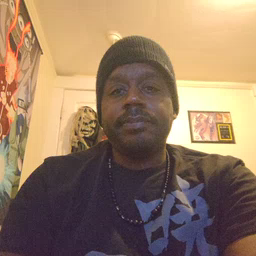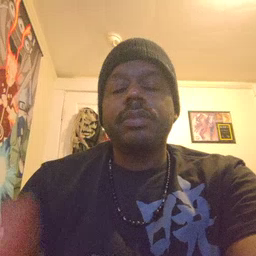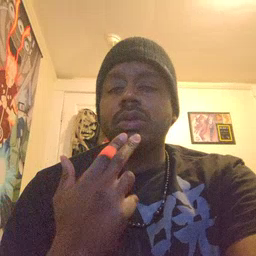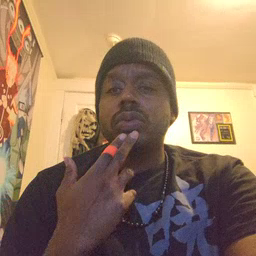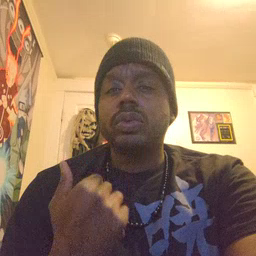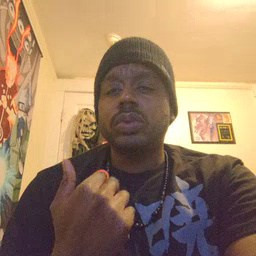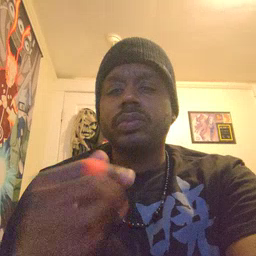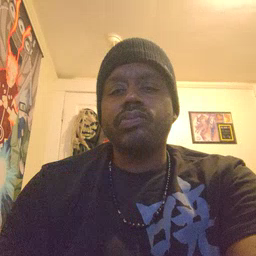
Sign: cute